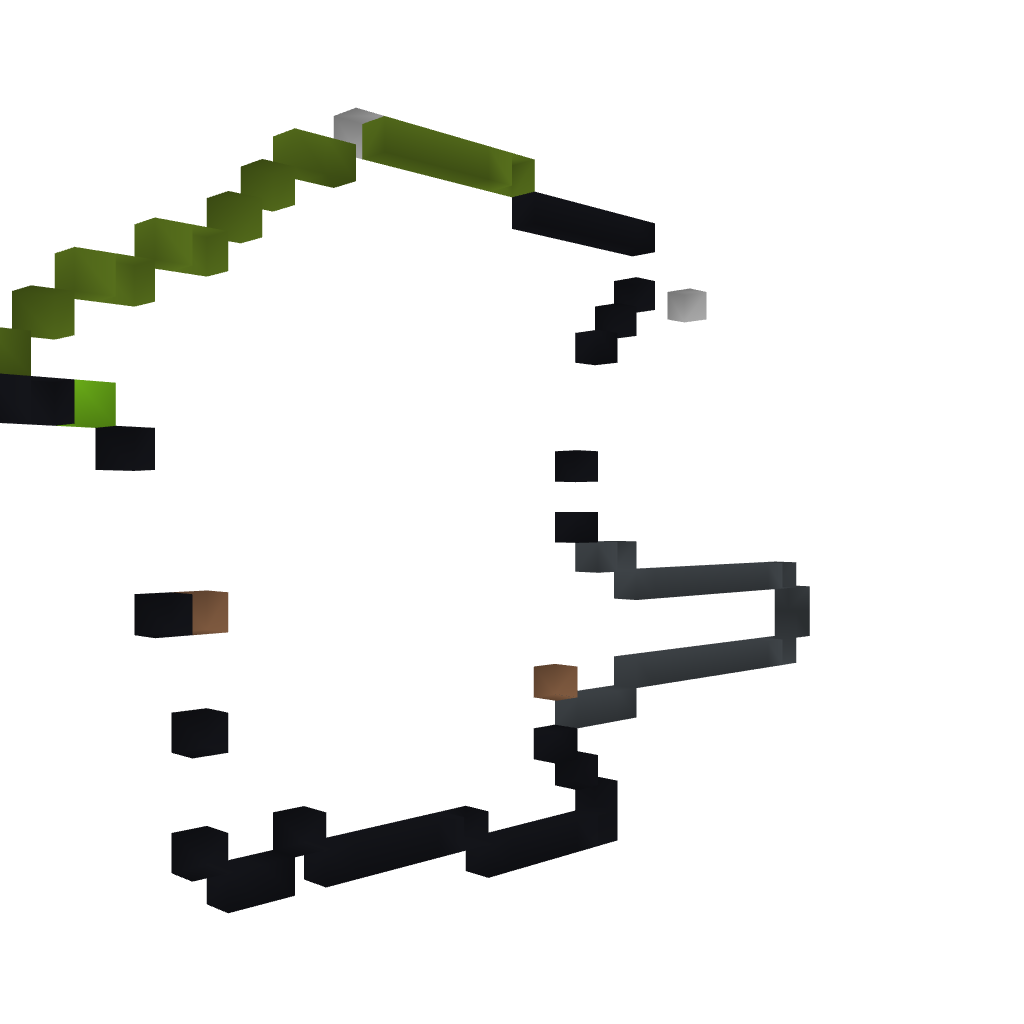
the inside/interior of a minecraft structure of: Link Pixel art